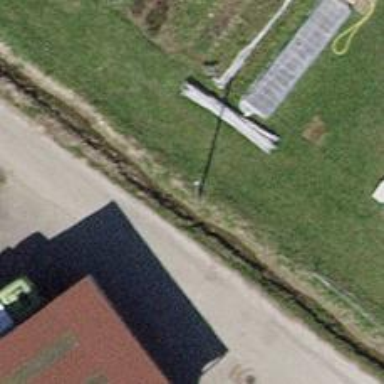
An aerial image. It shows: Power pole.